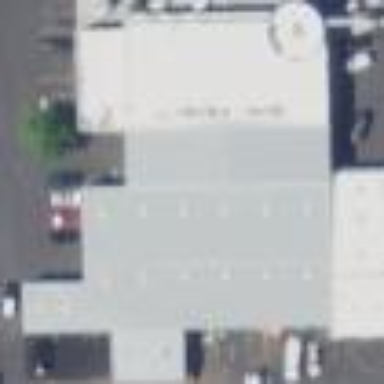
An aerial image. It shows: Building that houses car shop.